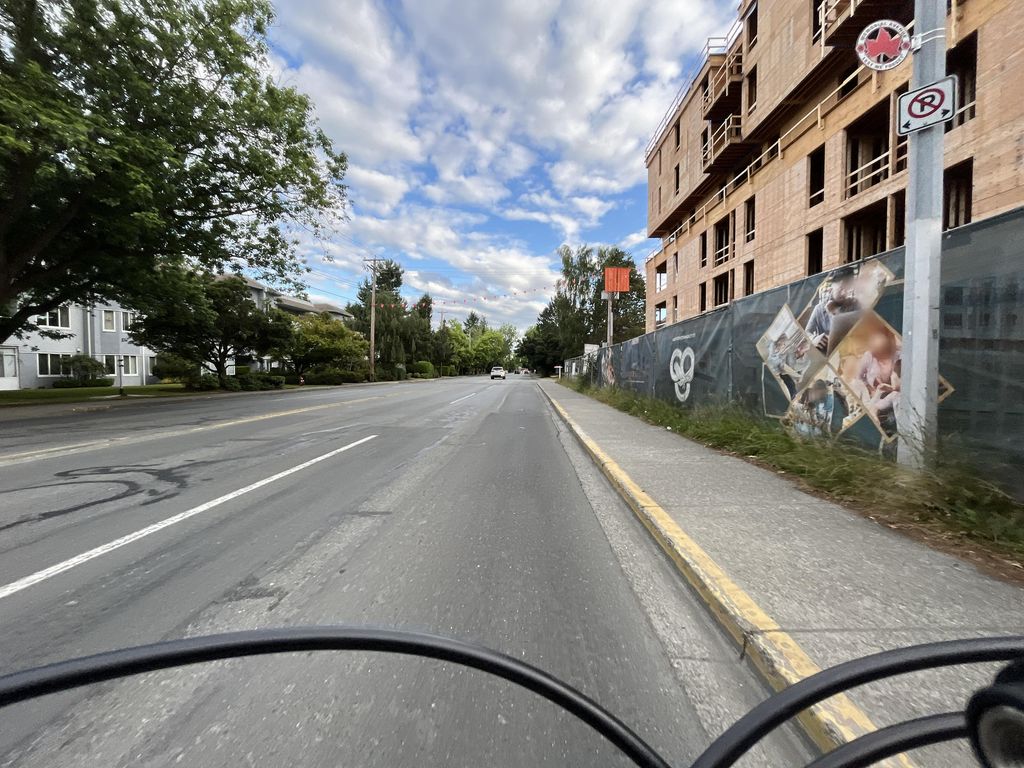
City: victoria